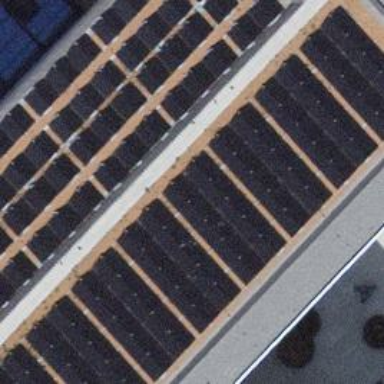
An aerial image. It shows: Solar power generator.